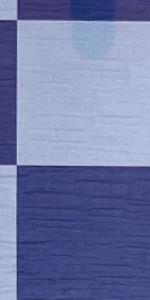
Label: Empty